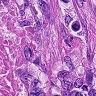
Metastatic tissue present: yes